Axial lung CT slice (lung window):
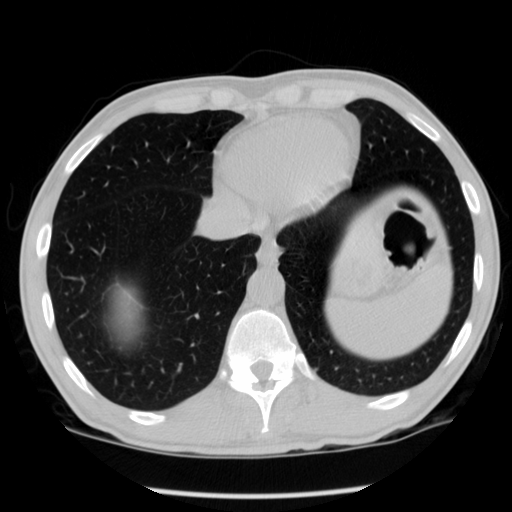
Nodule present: no